Question: I am using jqGrid 4.4.1 with subGrid.
I am pulling different kind of data but for this sample data, I am not able to get subGrid when click on "Expand".
Here is the sample code.
'''
<!DOCTYPE html PUBLIC "-//W3C//DTD XHTML 1.0 Strict//EN" "http://www.w3.org/TR/xhtml1/DTD/xhtml1-strict.dtd">
<html xmlns="http://www.w3.org/1999/xhtml">
<head>
<title>SubGrid Real Data</title>
<meta http-equiv="Content-Type" content="text/html; charset=utf-8" />
<meta http-equiv="X-UA-Compatible" content="IE=edge" />
<link rel="stylesheet" type="text/css" href="http://ajax.googleapis.com/ajax/libs/jqueryui/1.9.2/themes/redmond/jquery-ui.css" />
<link rel="stylesheet" type="text/css" href="http://www.ok-soft-gmbh.com/jqGrid/jquery.jqGrid-4.3.2/css/ui.jqgrid.css" />
<style>
.ui-jqgrid .ui-subgrid td.subgrid-data {
border-top: 0 none !important;
border-right: 0 none !important;
border-bottom: 0 none !important;
}
.ui-jqgrid .ui-subgrid span.ui-icon ui-icon-carat-1-sw {
background-color: #FFFFFF !important;
background-image: none !important;
border: 0px 0px 1px 1px;
}
</style>
<script type="text/javascript" src="http://ajax.googleapis.com/ajax/libs/jquery/1.8.3/jquery.min.js"></script>
<script type="text/javascript" src="http://ajax.googleapis.com/ajax/libs/jqueryui/1.9.2/jquery-ui.min.js"></script>
<script type="text/javascript" src="http://www.ok-soft-gmbh.com/jqGrid/jquery.jqGrid-4.4.1/js/i18n/grid.locale-en.js"></script>
<script type="text/javascript">
$.jgrid.no_legacy_api = true;
$.jgrid.useJSON = true;
</script>
<script type="text/javascript" src="http://www.ok-soft-gmbh.com/jqGrid/jquery.jqGrid-4.4.1/js/jquery.jqGrid.src.js"></script>
<script type="text/javascript">
//<![CDATA[
/*global $ */
/*jslint browser: true, eqeq: true, plusplus: true */
$(function () {
"use strict";
var colModelData =[
{"width":"300","name":"itemName","editable":false}
],
colNamesArray = ["Name"],
subColModel = [
{"width":"300","name":"itemName","editable":false}
],
myData = [{"id":"metlab panel","itemName":"Metlab Panel",
"subGridData":[
{"itemName":"CMP BILIRUBIN,TOTAL"},
{"itemName":"CMP CALCIUM"},
{"itemName":"CMP CREATININE"},
{"itemName":"CMP POTASSIUM"},
{"itemName":"CMP PROTEIN,TOTAL"},
{"itemName":"CMP SODIUM"},
{"itemName":"CMP GLUCOSE"}]
}];
$("#list").jqGrid({
datatype: "local",
data: myData,
colNames: colNamesArray,
colModel: colModelData,
gridview: true,
height: "100%",
width: "100%",
caption: "Create subgrid from local data",
subGrid: true,
subGridOptions: {
reloadOnExpand: false,
selectOnExpand: false
},
subGridRowExpanded: function (subgridDivId, parentRowId) {
var $subgrid = $("<table id='" + subgridDivId + "_t'></table>");
$subgrid.appendTo("#" + $.jgrid.jqID(subgridDivId));
var data = $(this).jqGrid("getLocalRow", parentRowId);
console.log(data.subGridData); // I can see data
$subgrid.jqGrid({
datatype: "local",
data: data.subGridData,
colModel:subColModel,
height: "100%",
width: "100%",
autoencode: true,
gridview: true,
rowNum: 200
});
$subgrid.closest("div.ui-jqgrid-view")
.children("div.ui-jqgrid-hdiv").hide();
}
});
});
//]]>
</script>
'''
## Output:

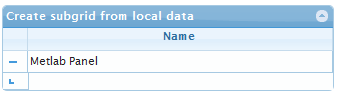
Answer: Your problem is incorrect working with 'id'.
The first error is the usage of 'id' having blanks. If you replace '"id":"metlab panel"' with for example '"id":"metlabpanel"' one will see the subgrid already.
The next problem is that the data for subgrid has no 'id' as all. In the case jqGrid will use values 1, 2, 3, ... as the rowid. If one would expand at least two subgrids you will have id duplicates which will be a problem. To solve the problem can use 'idPrefix' for subgrid which is created based on the rowid of the parent. For example
'''
idPrefix: "s_" + parentRowId + "_"
'''
In any way you should think to provide unique rowid for every row of main grid or subgrid.
<URL> display the subgrid correctly

The best will be to fill 'id' property for every row or grid or subgrid which you create. If you not sure which value you want to assign you can just call '$.jgrid.randId()' which will provide safe unique value which you can use as 'id'.